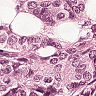
Metastatic tissue present: yes